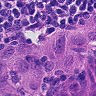
Metastatic tissue present: yes